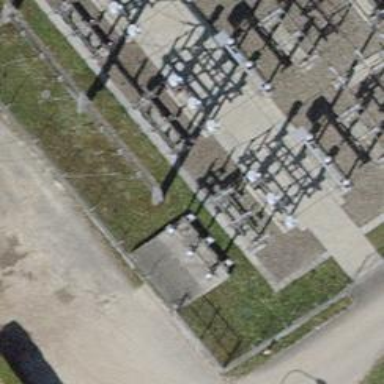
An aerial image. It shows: Insulator used in power systems.